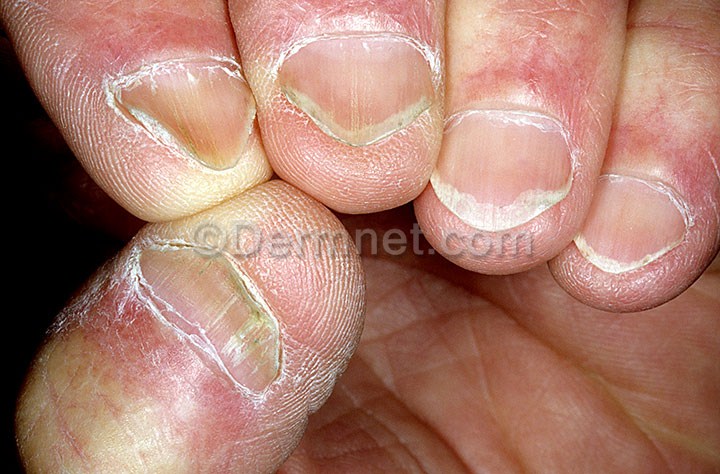
Disease: Nail Fungus and other Nail Disease